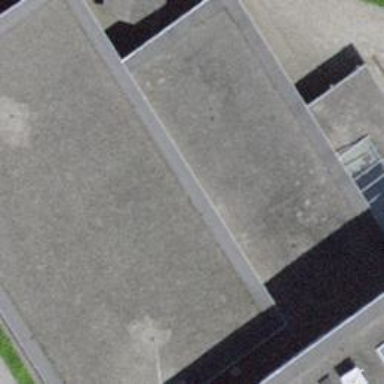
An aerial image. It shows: Sports hall dedicated to swimming.